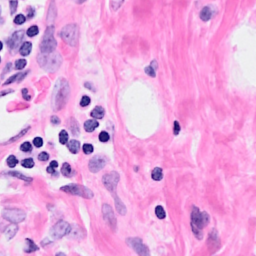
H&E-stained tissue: Breast